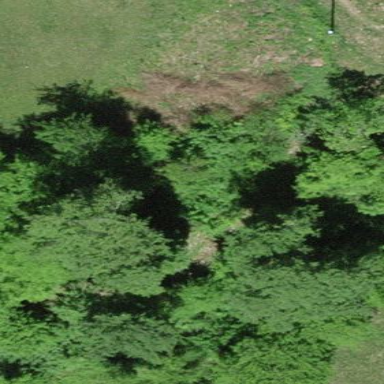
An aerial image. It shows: Deciduous forest dominated by broadleaved trees.